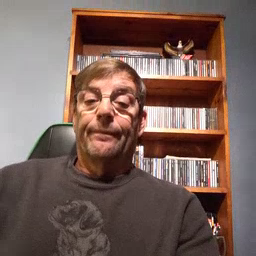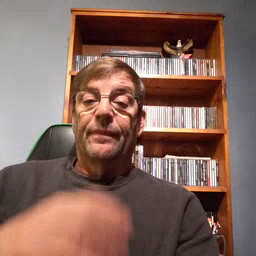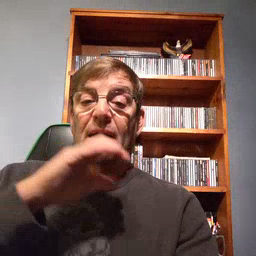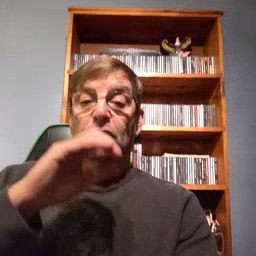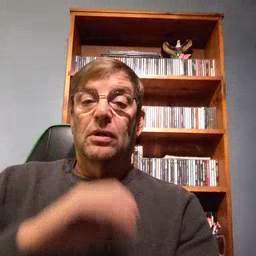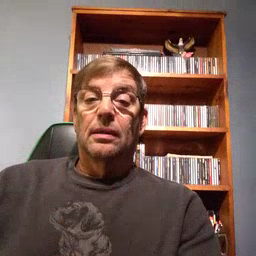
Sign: icecream